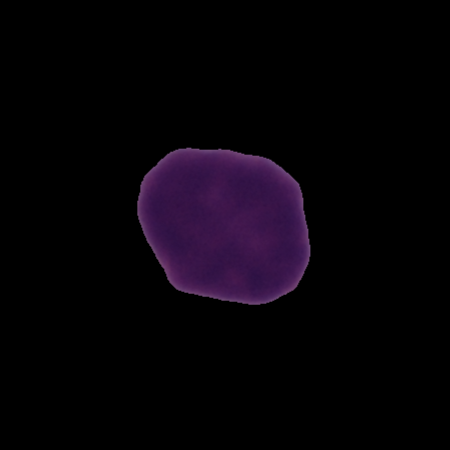
Label: healthy